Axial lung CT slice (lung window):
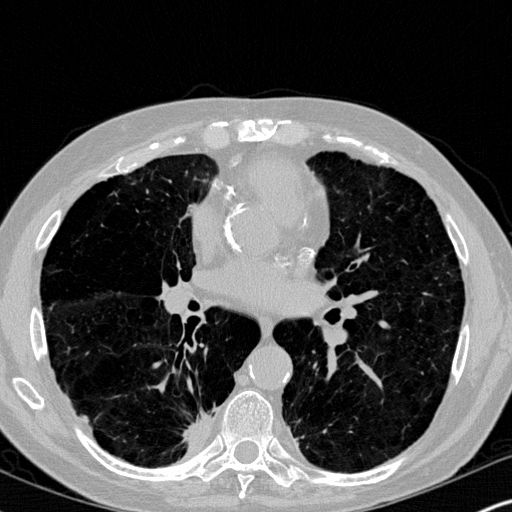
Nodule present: no